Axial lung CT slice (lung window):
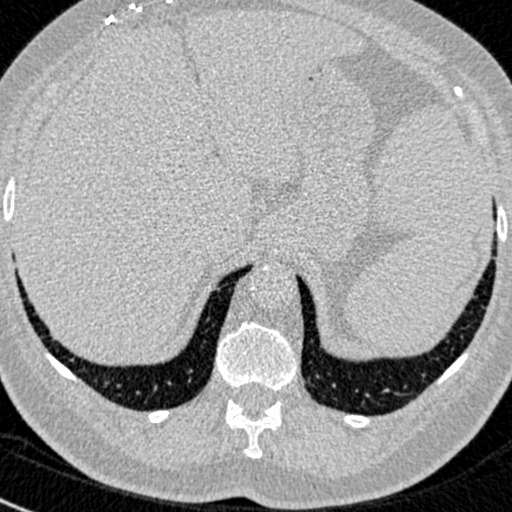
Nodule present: no